Field crop: maize
Growth stage: 2
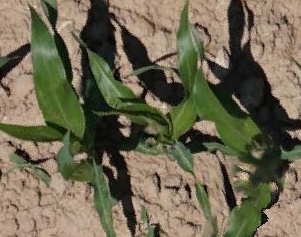
Species: maize